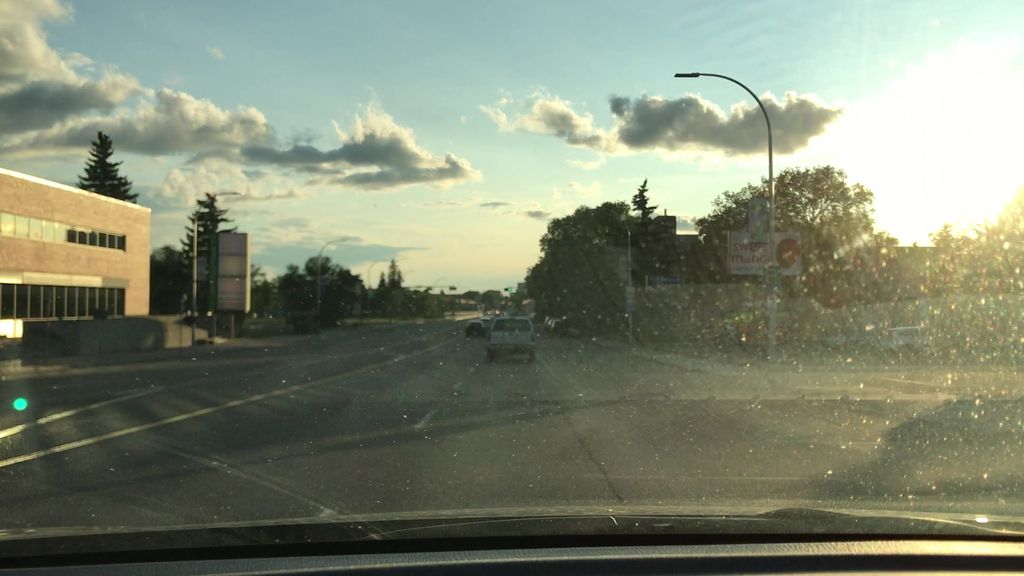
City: edmonton